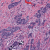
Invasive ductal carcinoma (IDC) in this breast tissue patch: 1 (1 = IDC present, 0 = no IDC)